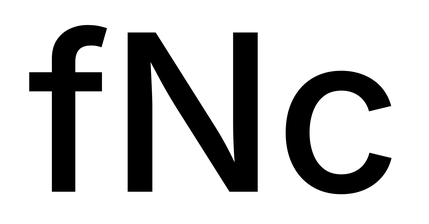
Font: Inter_Medium